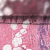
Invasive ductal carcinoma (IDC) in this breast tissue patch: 0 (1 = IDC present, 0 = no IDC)